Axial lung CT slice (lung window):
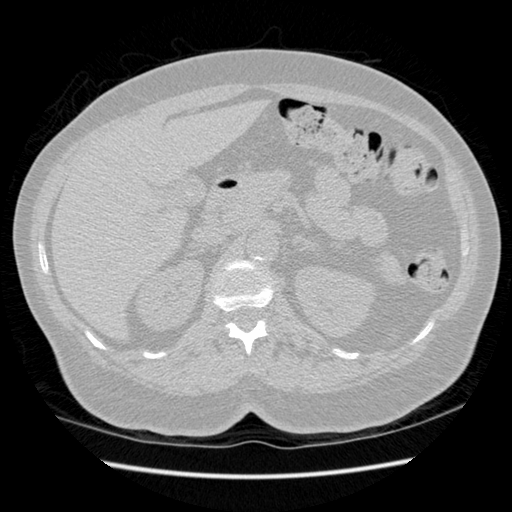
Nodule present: no